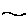
Label: line